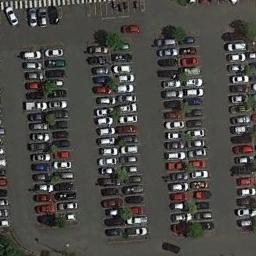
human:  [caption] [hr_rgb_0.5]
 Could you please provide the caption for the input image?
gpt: The parking lot has some cars arranged neatly in lines .

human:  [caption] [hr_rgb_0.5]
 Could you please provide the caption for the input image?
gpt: There are a dozen cars in the parking lot .

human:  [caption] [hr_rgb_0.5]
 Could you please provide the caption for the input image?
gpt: The parking lot is full of cars .

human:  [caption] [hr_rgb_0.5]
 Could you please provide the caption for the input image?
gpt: There are numerous different colors and styles of cars in the parking lot .

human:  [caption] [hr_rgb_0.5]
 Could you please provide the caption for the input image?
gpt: There are many cars on the parking lot .